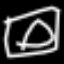
Label: square